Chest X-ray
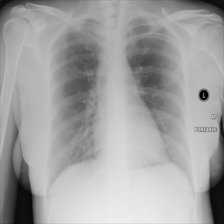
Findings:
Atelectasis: negative
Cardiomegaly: negative
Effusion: negative
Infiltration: negative
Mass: negative
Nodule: negative
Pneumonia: negative
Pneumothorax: negative
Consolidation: negative
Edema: negative
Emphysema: negative
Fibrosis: negative
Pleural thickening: negative
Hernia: negative